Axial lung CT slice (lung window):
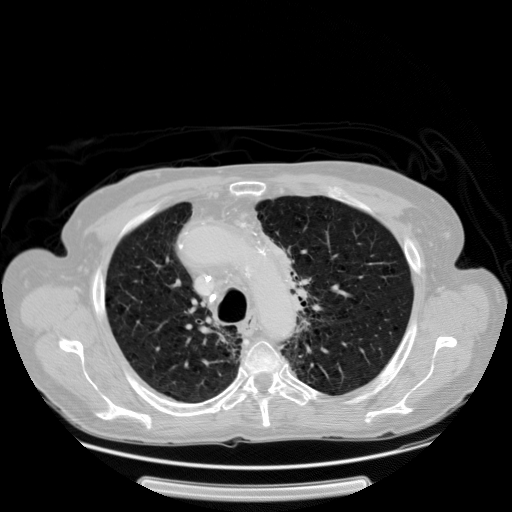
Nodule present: no